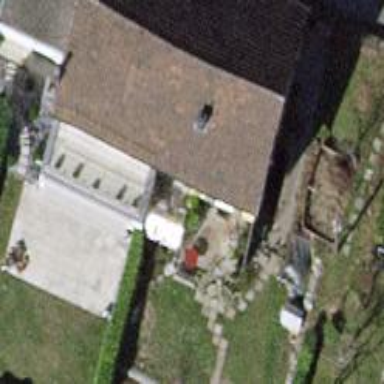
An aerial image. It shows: Terrace building.